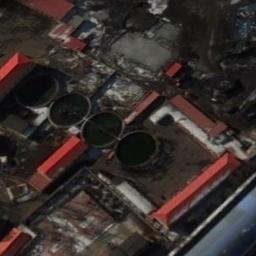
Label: industrial_area